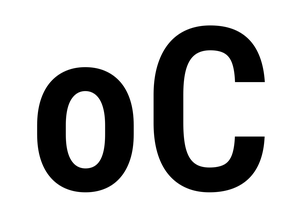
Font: Roboto_Condensed_SemiBold